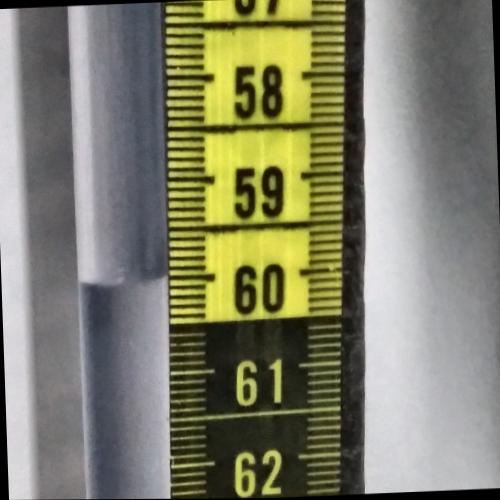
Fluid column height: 60.0 cm